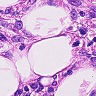
Metastatic tissue present: yes